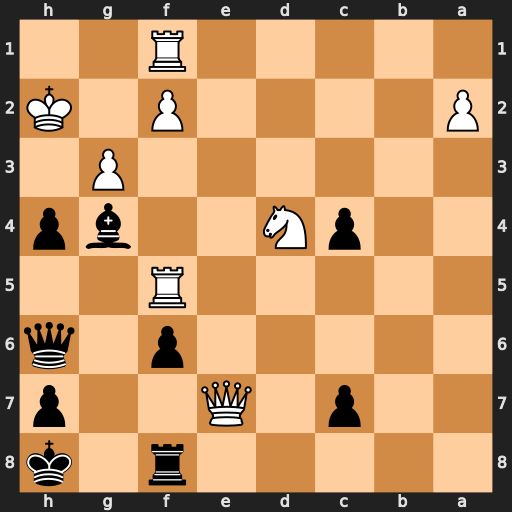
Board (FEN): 5r1k/2p1Q2p/5p1q/5R2/2pN2bp/6P1/P4P1K/5R2
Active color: b
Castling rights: -
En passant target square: -
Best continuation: hxg3+ Kxg3 Bxf5